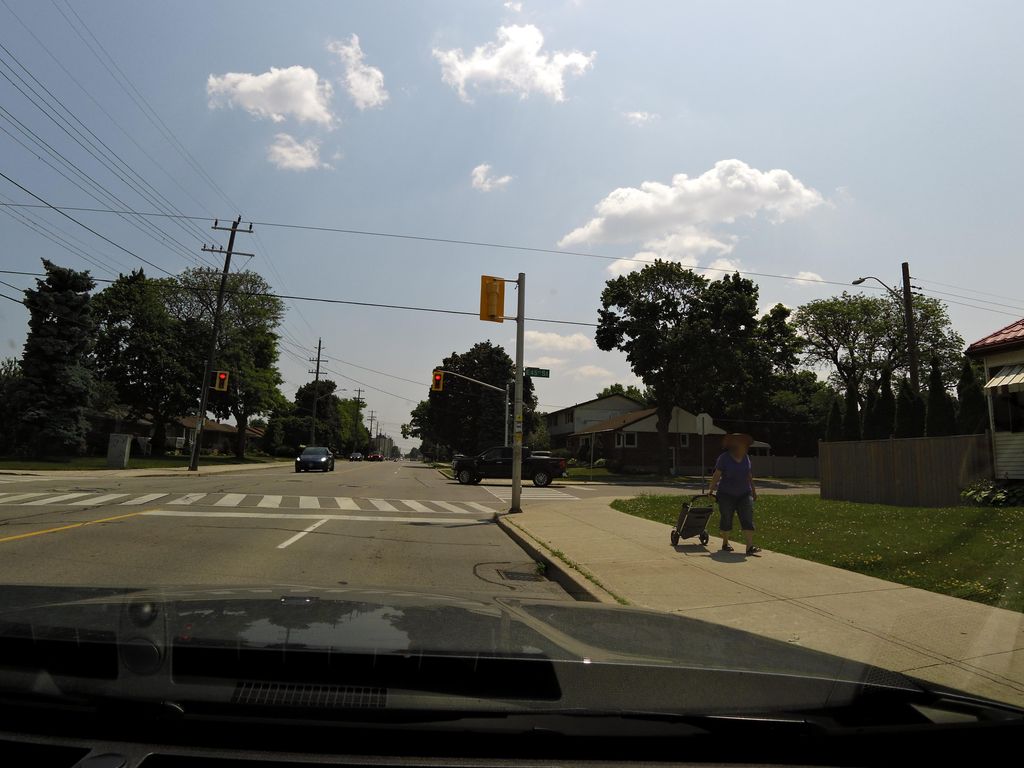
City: hamilton